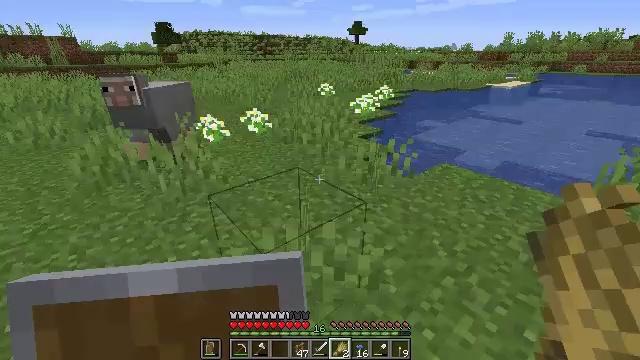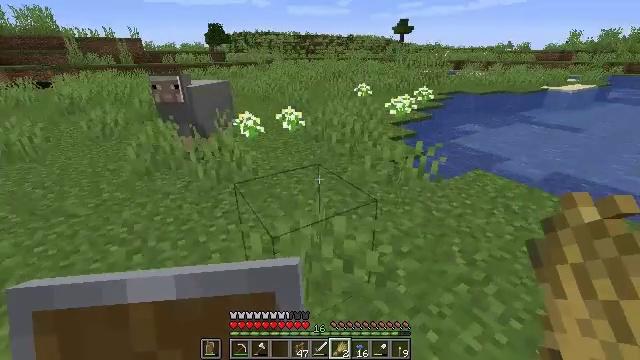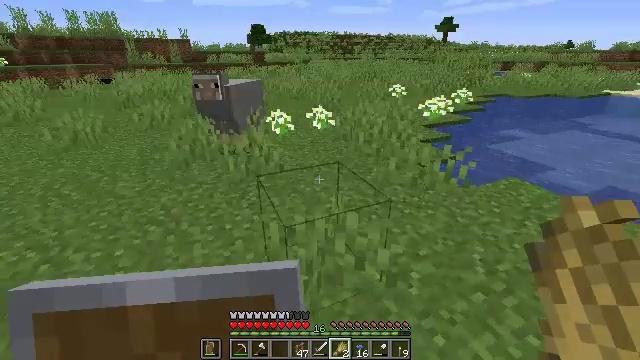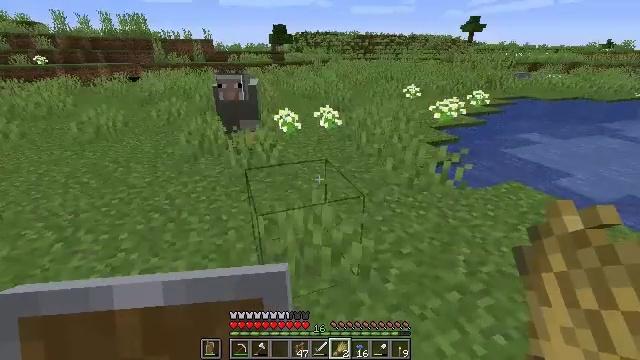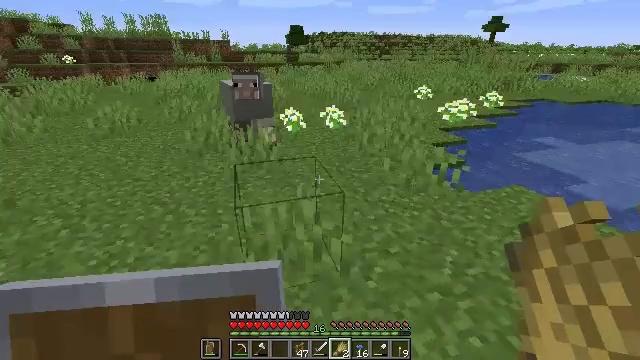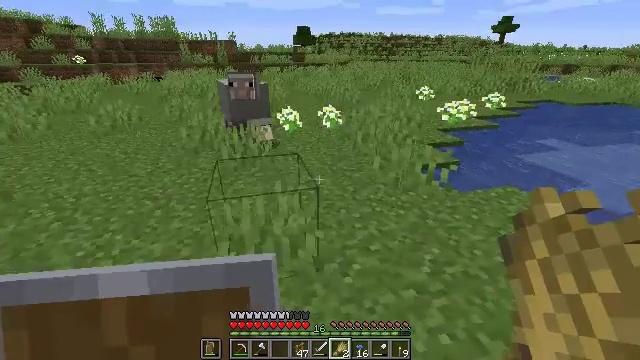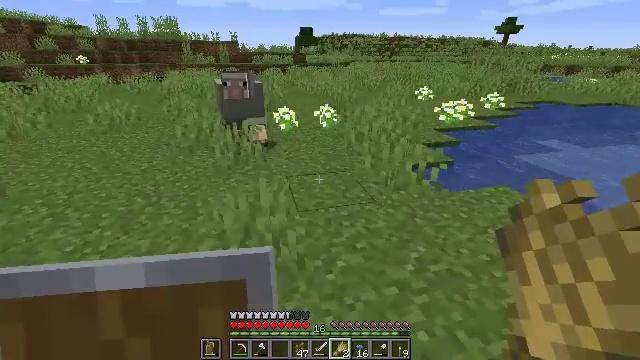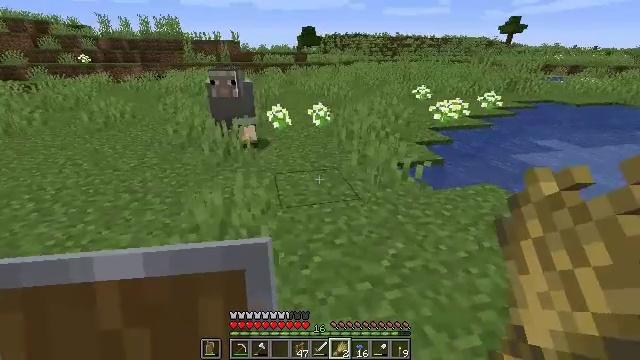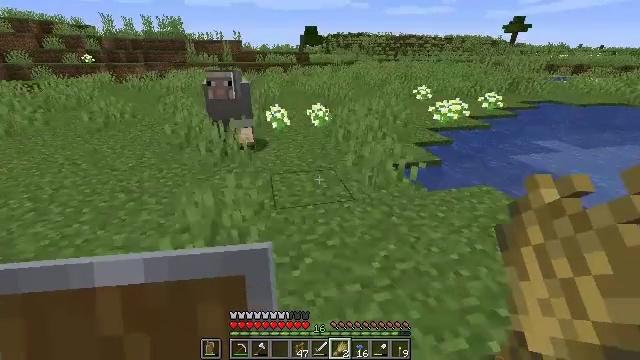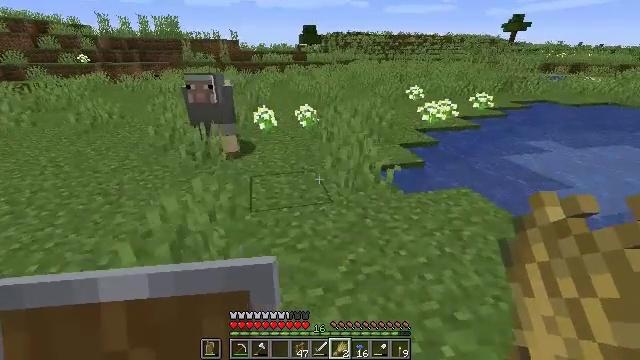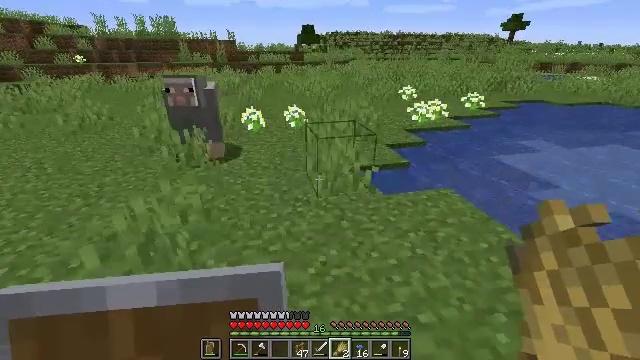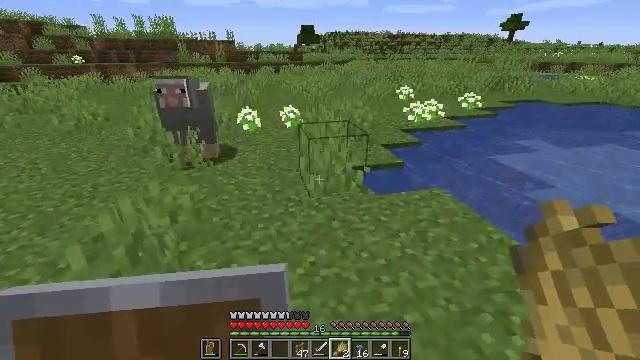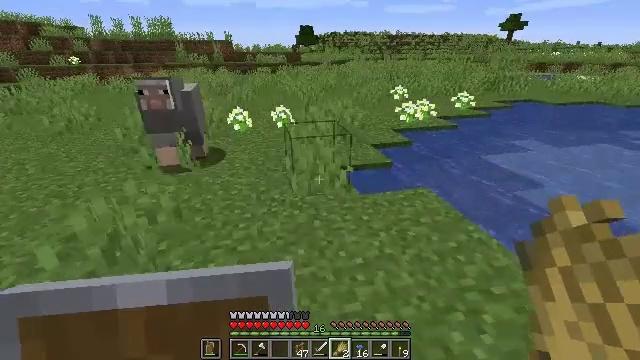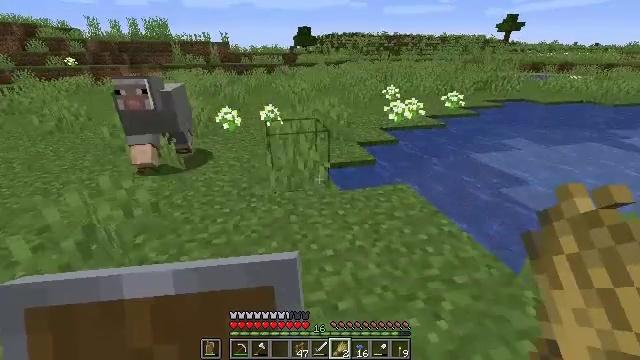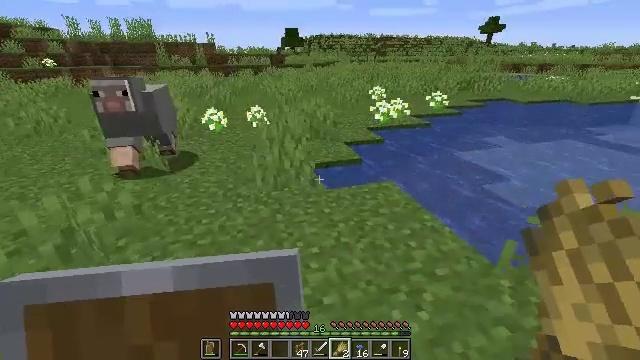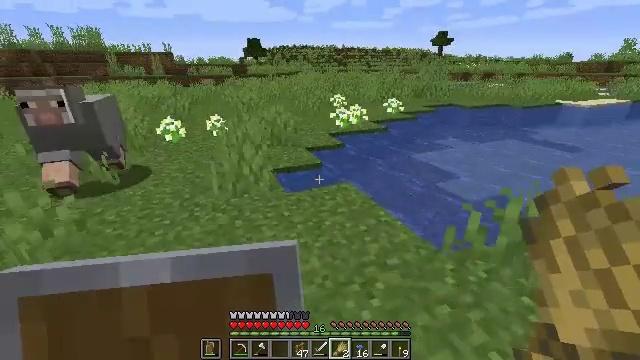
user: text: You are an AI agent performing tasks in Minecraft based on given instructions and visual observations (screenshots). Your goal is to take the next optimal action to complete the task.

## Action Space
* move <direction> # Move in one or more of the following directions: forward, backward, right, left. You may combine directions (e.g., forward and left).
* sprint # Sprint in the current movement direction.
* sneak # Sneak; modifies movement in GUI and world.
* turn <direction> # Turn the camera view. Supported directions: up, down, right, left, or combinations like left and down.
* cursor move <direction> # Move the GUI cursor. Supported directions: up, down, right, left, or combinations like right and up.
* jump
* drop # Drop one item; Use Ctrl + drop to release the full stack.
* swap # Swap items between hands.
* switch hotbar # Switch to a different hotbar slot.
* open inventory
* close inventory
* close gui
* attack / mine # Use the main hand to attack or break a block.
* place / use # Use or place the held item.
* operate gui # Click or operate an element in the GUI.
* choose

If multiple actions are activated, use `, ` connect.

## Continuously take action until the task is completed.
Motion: motion action
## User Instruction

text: Form an iron hoe with ingredients on the crafting table.
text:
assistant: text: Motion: move back and move right, turn left
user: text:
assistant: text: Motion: move right, turn left
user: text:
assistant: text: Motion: move right, turn left
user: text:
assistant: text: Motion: move right, turn left
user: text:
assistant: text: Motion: move right, turn left
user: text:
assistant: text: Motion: move right
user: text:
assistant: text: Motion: move right
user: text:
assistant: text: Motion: move right
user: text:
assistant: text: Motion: move right
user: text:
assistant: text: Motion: move right
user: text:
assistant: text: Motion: move right
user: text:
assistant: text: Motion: move right
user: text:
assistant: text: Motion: move back and move right
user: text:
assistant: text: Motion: move back and move right, turn right
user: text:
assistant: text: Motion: move back and move right, turn right and up
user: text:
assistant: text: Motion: move back and move right, turn right
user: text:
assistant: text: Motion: move back
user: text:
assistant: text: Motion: move back
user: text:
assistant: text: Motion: move back, turn right and up
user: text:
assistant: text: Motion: move back, turn right and up
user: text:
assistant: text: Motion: move back, turn right and up
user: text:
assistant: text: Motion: move back
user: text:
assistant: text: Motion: move back and move right
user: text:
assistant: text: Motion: move right
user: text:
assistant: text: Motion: move right
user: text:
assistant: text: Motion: move right
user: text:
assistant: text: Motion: move right
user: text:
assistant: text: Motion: move right, turn left
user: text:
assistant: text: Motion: move right, turn left and down
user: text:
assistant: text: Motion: move right, turn left and down